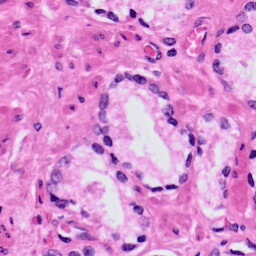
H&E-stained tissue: Prostate